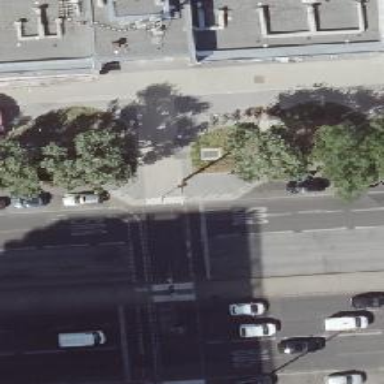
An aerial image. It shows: Asphalt footway with traffic signals at crossing. Both the footway and cycleway have asphalt surfaces.